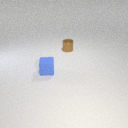
small brown metal cylinder to the right of small blue rubber cube